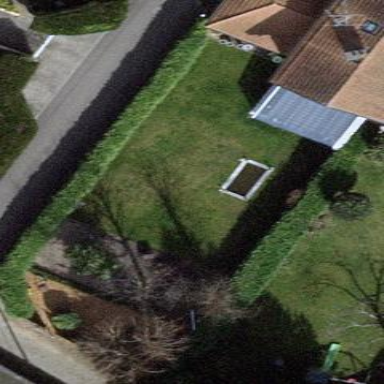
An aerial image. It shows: Garden surrounded by fence.